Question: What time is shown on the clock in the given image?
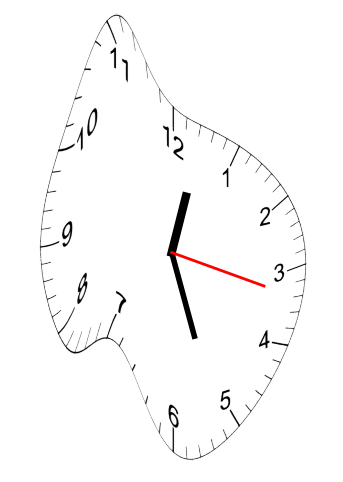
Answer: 12:26:17